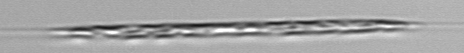
Label: Rhizosolenia